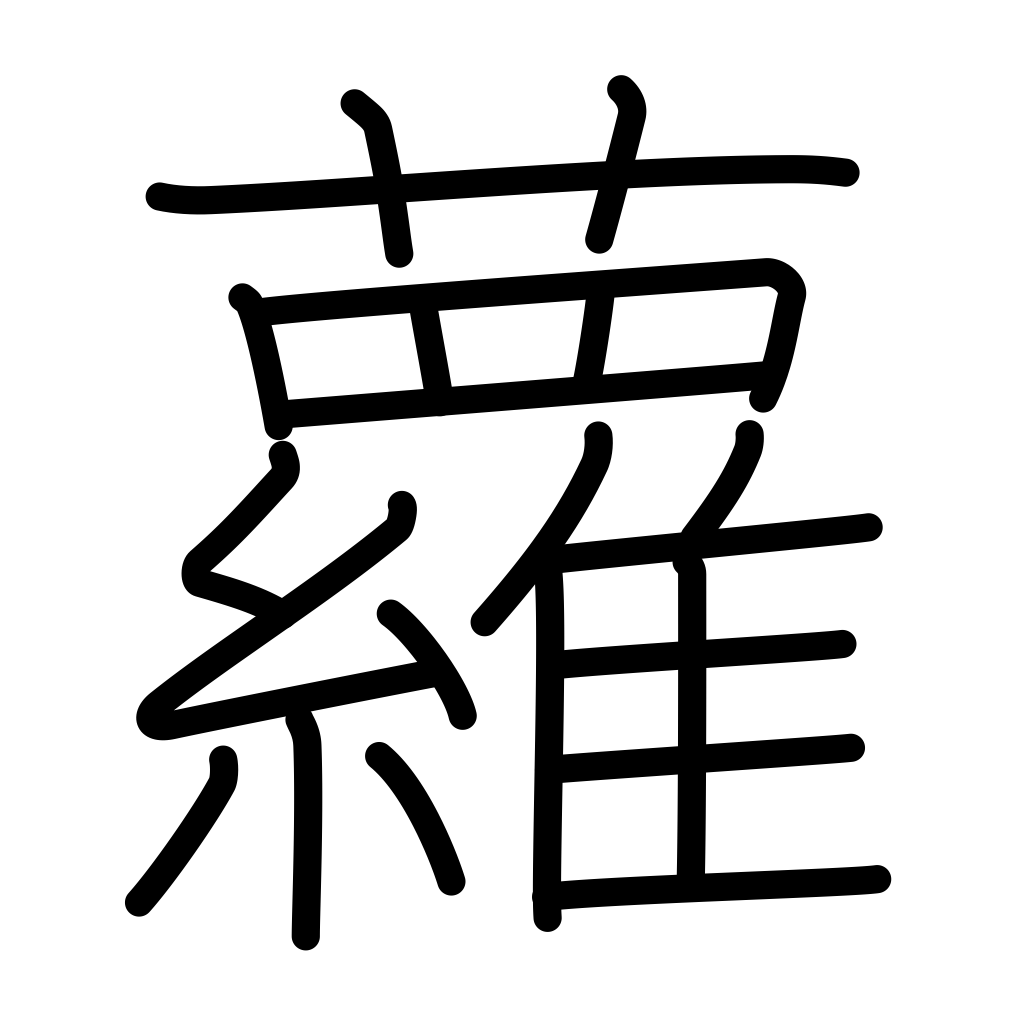
Meaning: ivy